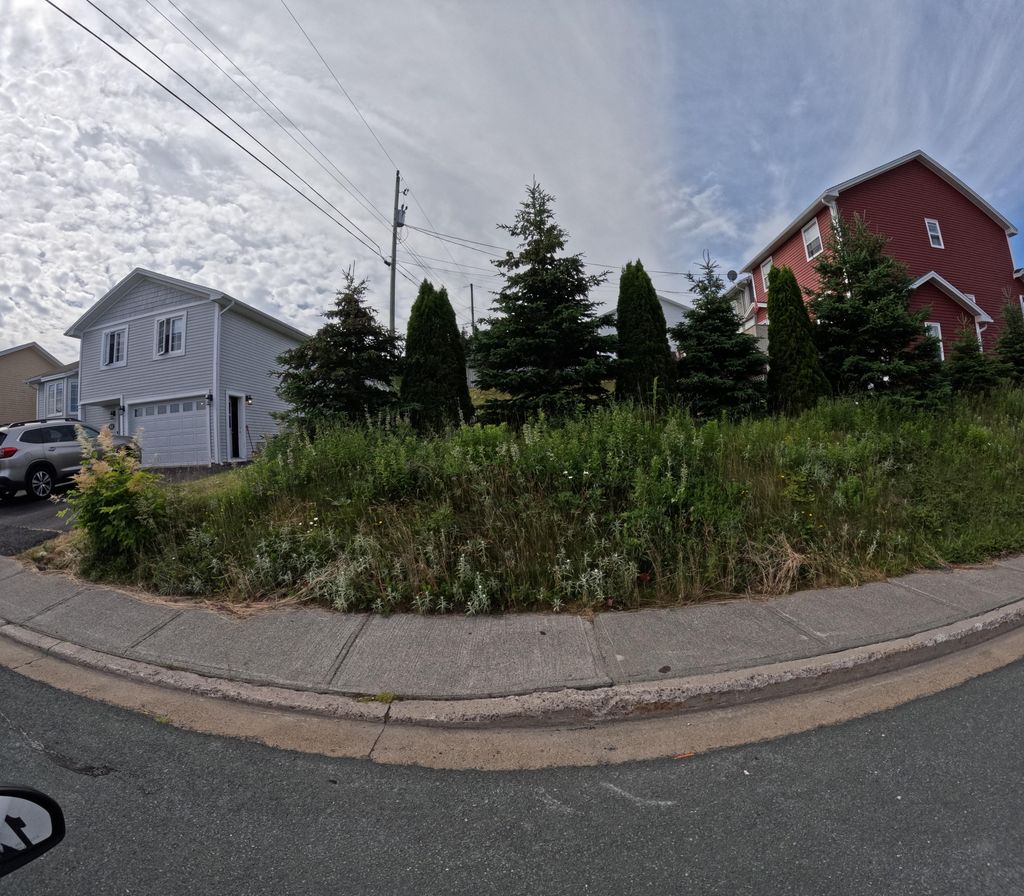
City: st_johns